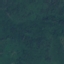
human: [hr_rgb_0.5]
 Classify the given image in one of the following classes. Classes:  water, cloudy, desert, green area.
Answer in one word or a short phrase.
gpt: green area